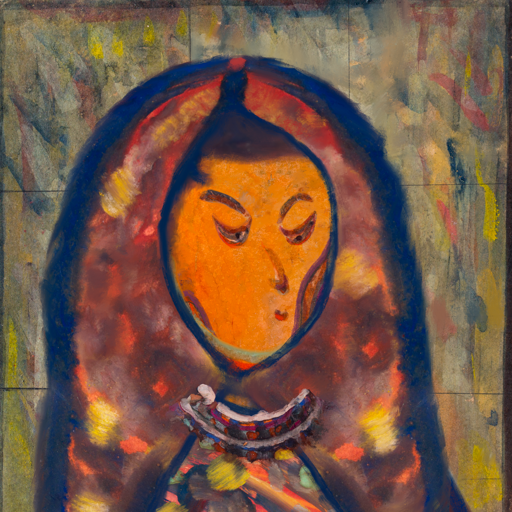
Background: GypsyMother, Head And Neck Side: Hypocrite_w_Hair, Face Side: Hypocrite, Bust: Mother_And_Son_Mother, Hair Side: Sisters, Head Accessory: Mother_And_Son_Mother_Scarf, Second Necklace: Blank, Necklace: Hypocrite_1, Baby: Blank